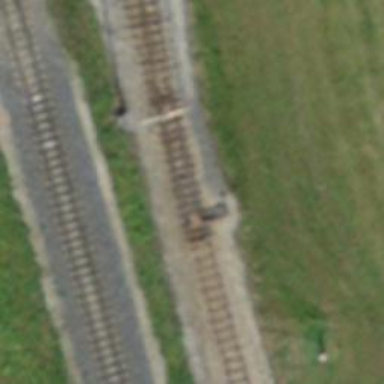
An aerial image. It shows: Railway switch.